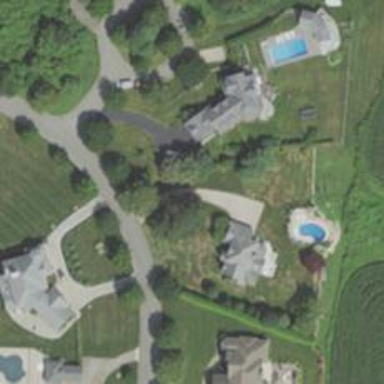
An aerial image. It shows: Driveway.